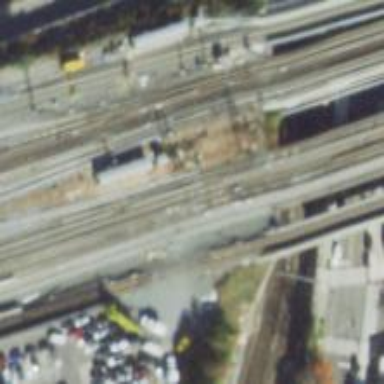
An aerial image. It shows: Railway track with contact line for electrification.